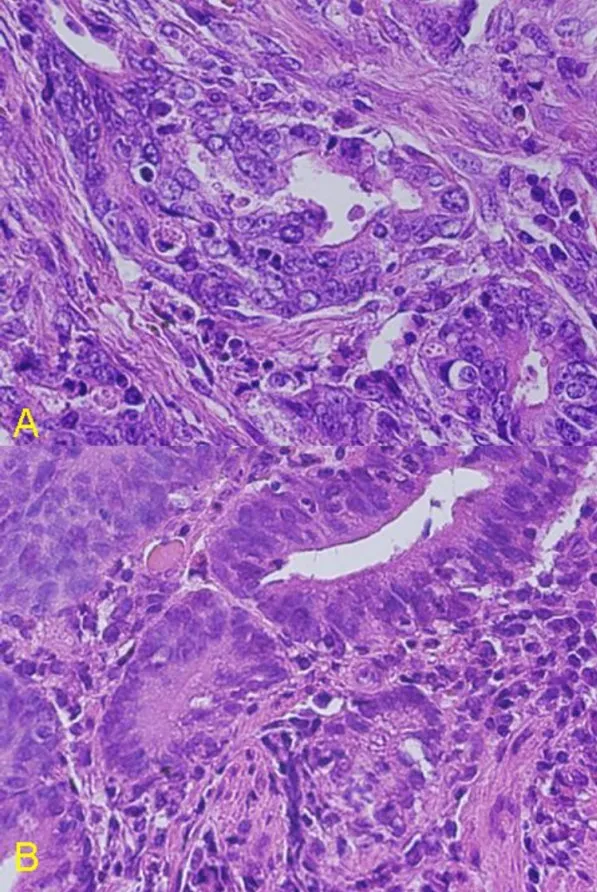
Photomicrograph of a) stomach showing well differentiated tubular adenocarcinoma (left). (Hematoxylin and Eosin x400) and b) bladder biopsy specimen showing well differentiated tubular adenocarcinoma (right) (Hematoxylin and Eosin x400).
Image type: pathology (h&e)